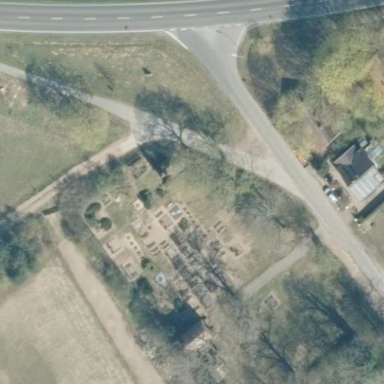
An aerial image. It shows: Cemetery.